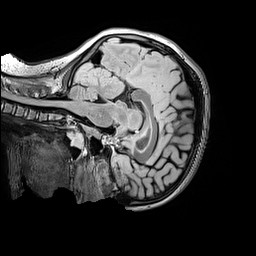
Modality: FLAIR
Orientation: sagittal
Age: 11
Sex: female
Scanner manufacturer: siemens
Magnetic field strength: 3 T
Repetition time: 5 s
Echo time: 0.388 s